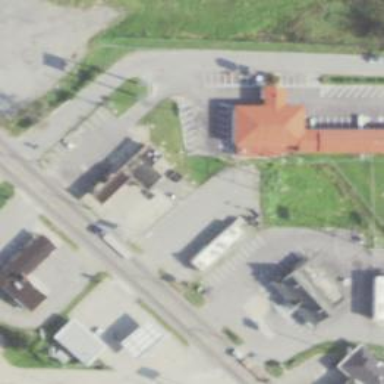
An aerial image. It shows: Convenience shop.